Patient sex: F
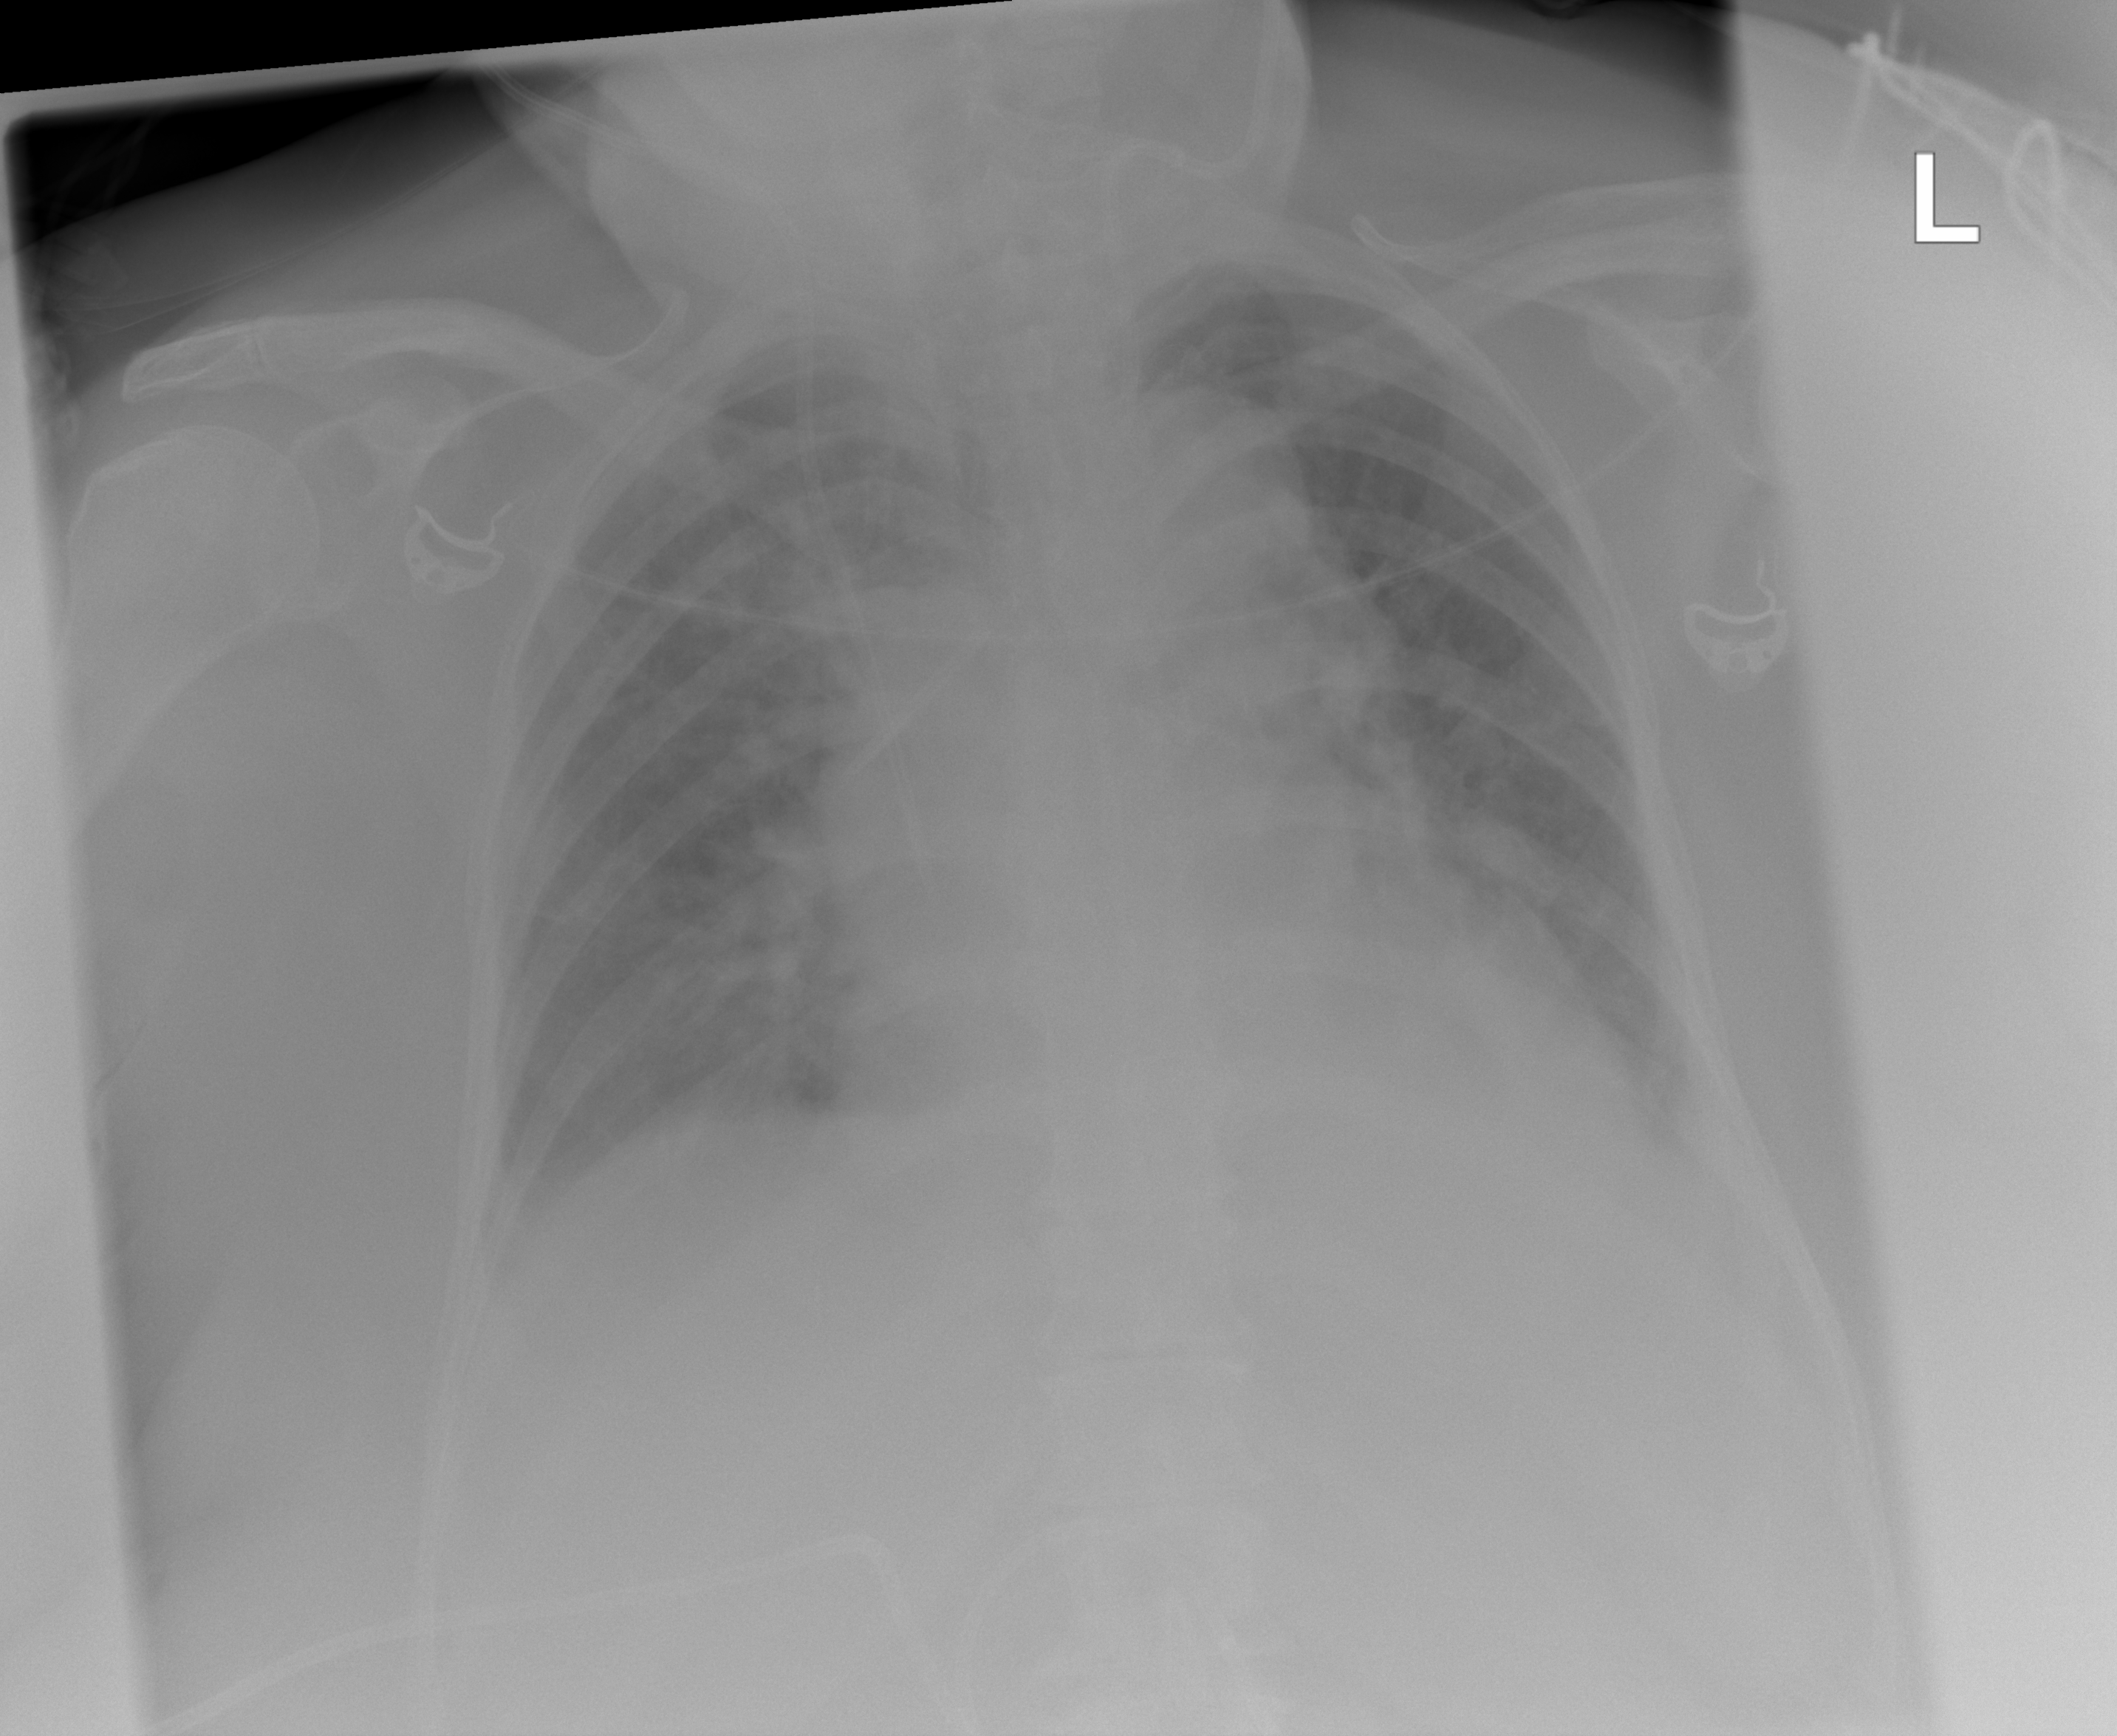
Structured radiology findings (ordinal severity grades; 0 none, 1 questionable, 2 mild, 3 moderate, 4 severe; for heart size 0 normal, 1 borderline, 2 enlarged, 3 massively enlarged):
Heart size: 2
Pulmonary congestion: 2
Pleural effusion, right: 2
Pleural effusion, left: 2
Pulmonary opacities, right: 0
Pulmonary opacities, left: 0
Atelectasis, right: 2
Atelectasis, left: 2